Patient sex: M
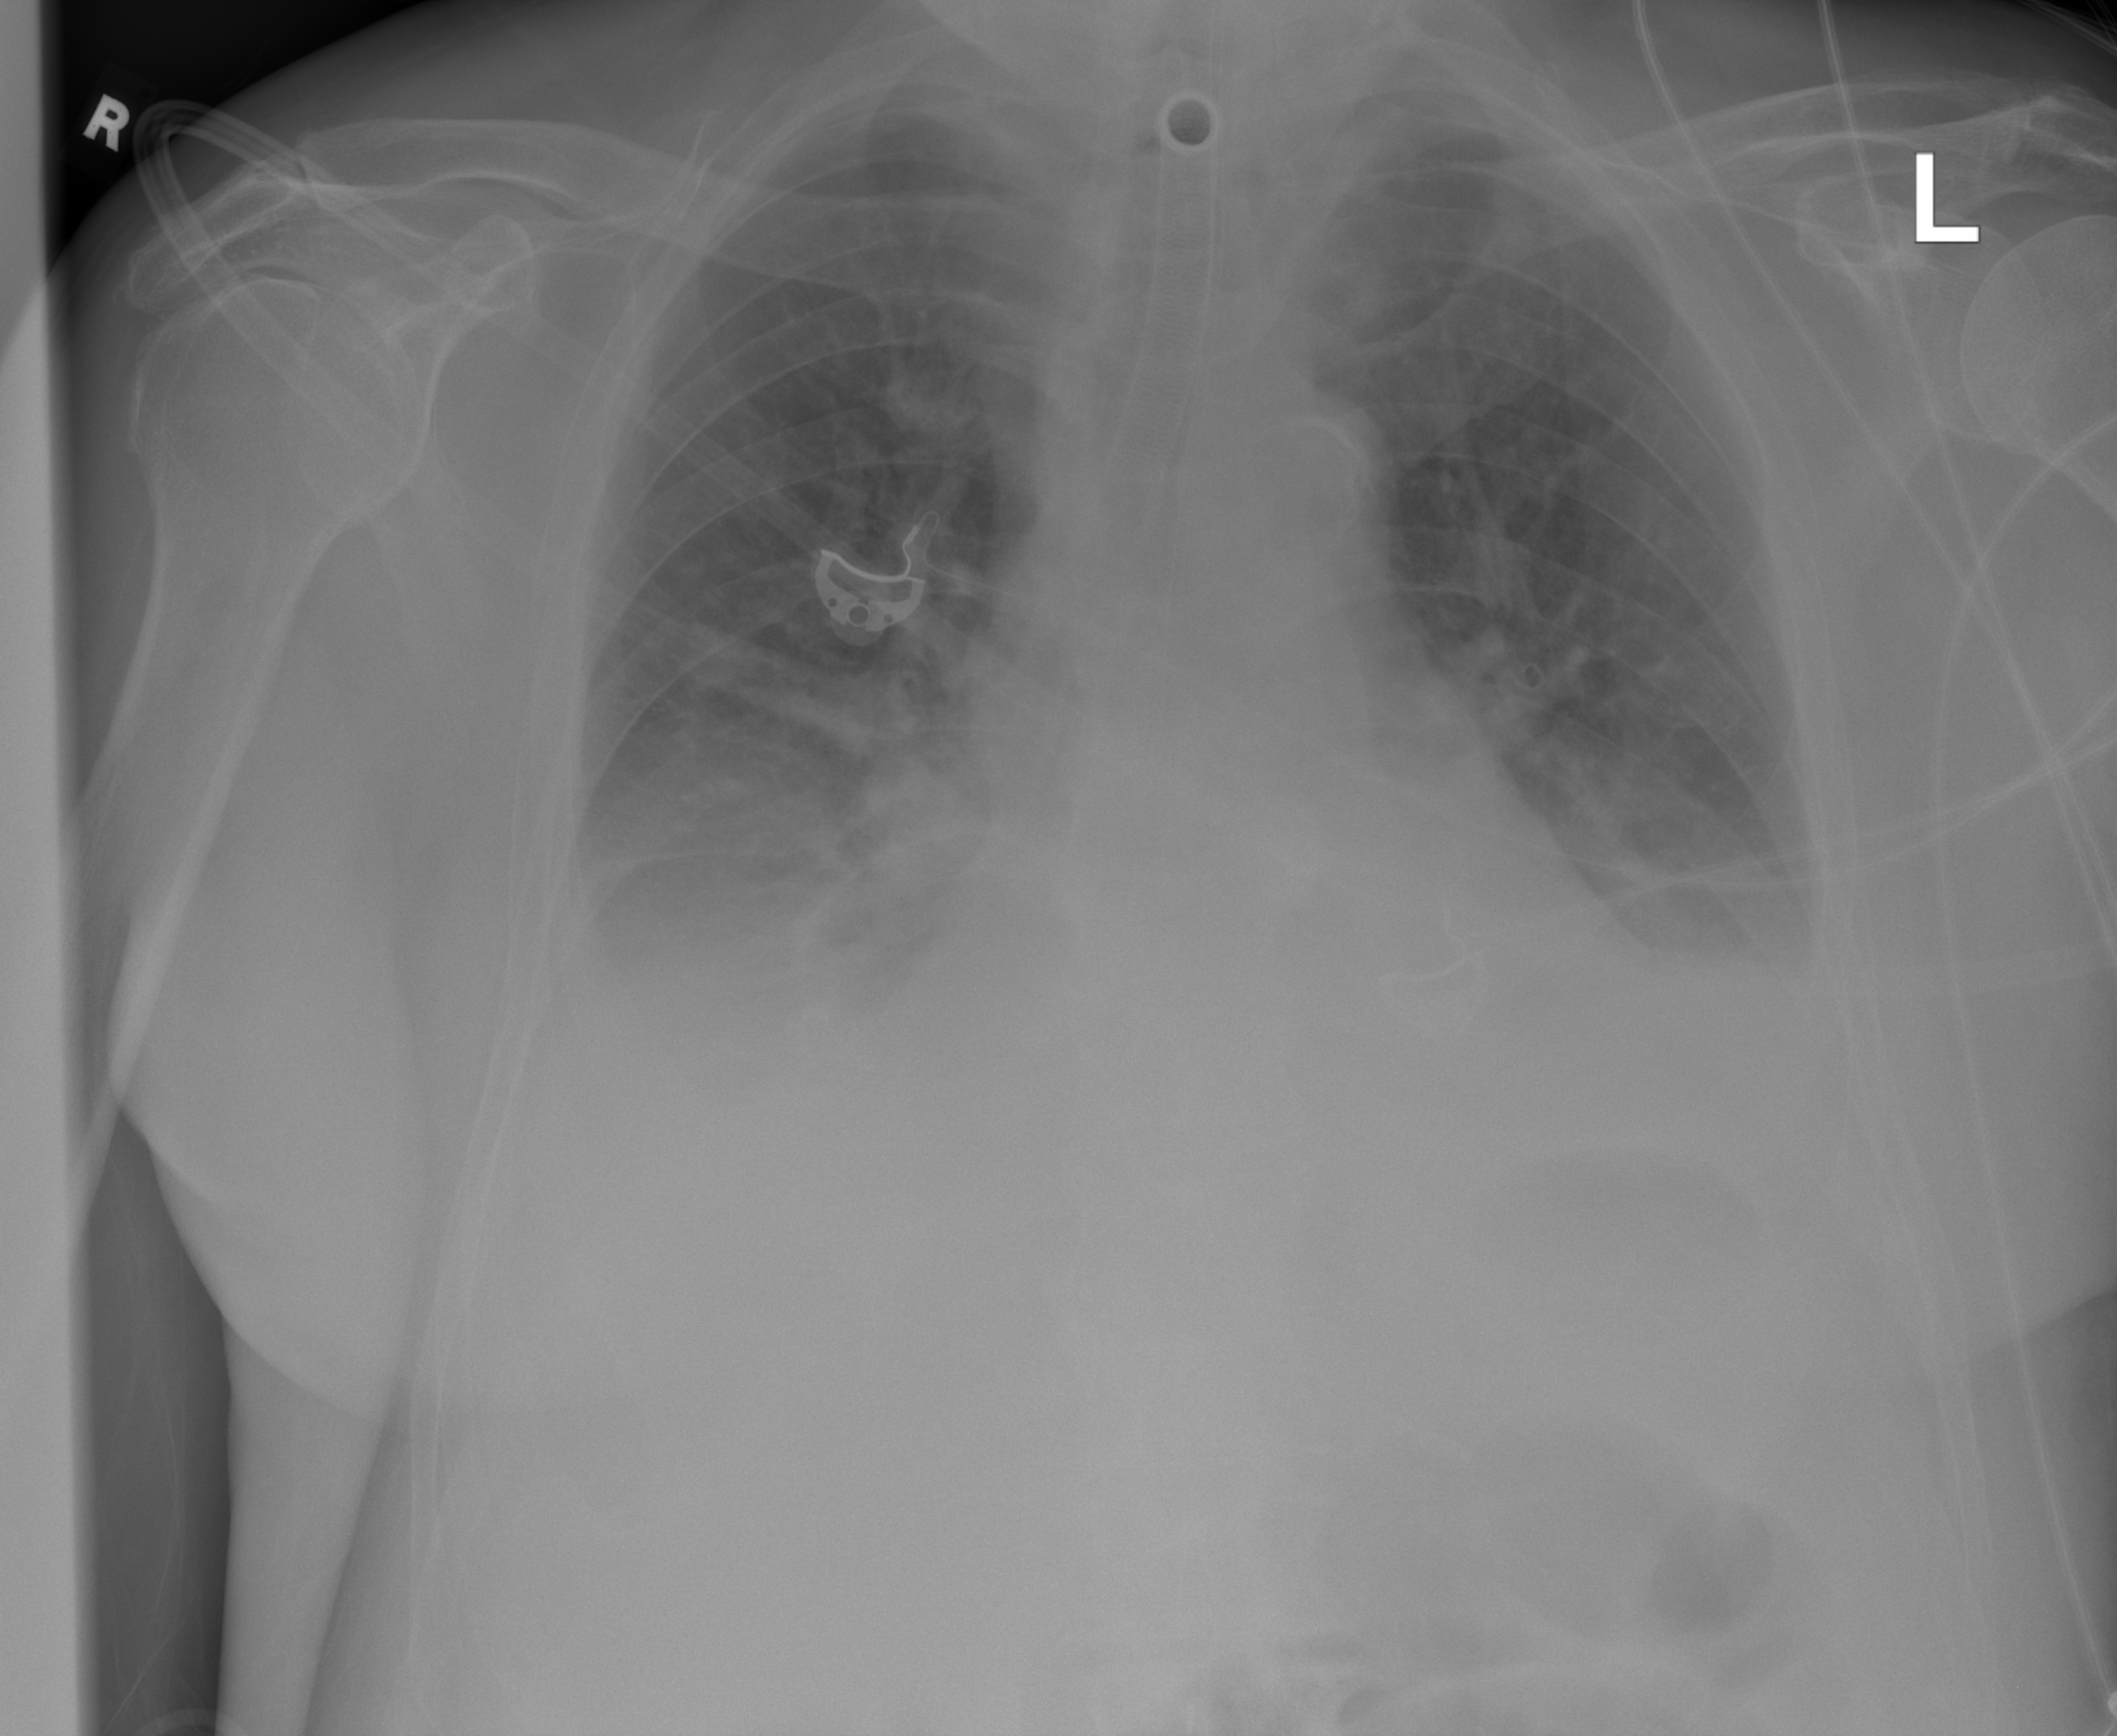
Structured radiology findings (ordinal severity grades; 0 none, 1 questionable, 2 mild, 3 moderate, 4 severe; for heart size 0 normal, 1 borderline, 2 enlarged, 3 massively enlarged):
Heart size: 0
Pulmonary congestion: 0
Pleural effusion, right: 2
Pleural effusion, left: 2
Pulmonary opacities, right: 0
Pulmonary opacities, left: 0
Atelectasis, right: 2
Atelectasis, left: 2